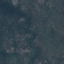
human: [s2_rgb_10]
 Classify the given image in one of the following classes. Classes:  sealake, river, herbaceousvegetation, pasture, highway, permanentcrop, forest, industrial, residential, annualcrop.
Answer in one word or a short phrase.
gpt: HerbaceousVegetation